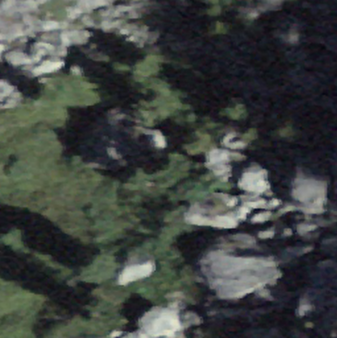
Label: bouldering_area